Aerial crown-view tile of a tropical tree (Barro Colorado Island, Panama), acquired 20241014:
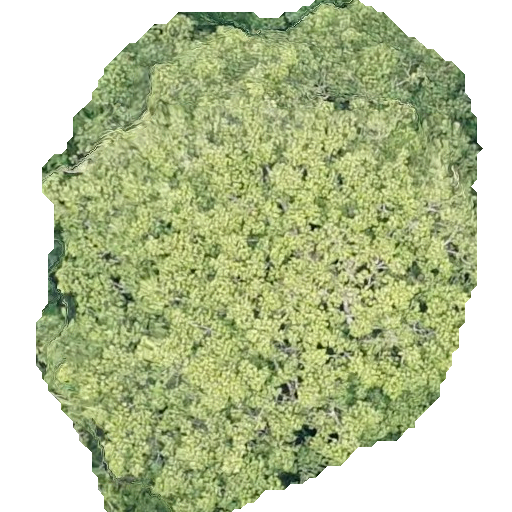
Species: Sterculia apetala
GBIF accepted scientific name: Sterculia apetala
Crown area: 283.553 m²